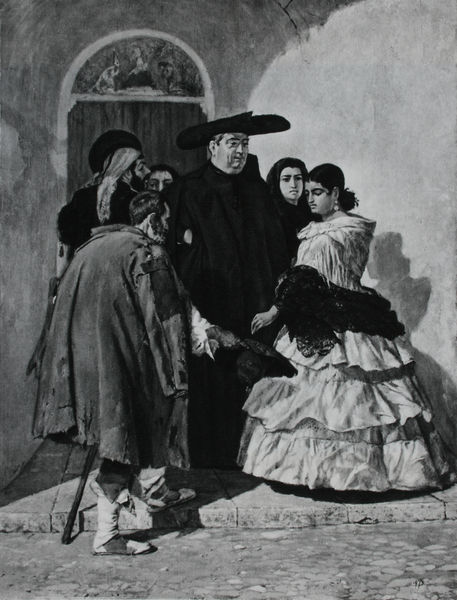
Titel: Das Almosen an der Kirchentür
Künstler: Frank Buchser
Institution: Privatbesitz
Schlagwörter: gemälde, gruppe, mann, schatten, umhang, weiß, aquarell, frauen, menschen, mädchen, damen, frau, grau, hut, kleid, licht, männer, ohrring, schwarz, strasse, tür, zeichnung, dame, haus, schleier, tuch, malerei, bart, arm, arme, stein, trauer, bild, türbogen, kirche, sonne, geistlicher, kutte, mantel, reich, familie, traurig, genre, kinder, stock, kopfbedeckung, spanien, bogen, fassade, italien, pflaster, gehstock, mauer, türe, figuren, not, treppe, bischof, draussen, flicken, kopftuch, ernst, tusch, goya, stufe, rüschen, stola, tor, eingang, stolz, lumpen, zigeuner, spanisch, glaube, kuppeln, geld, geben, druck, schwarzweiss, radierung, stich, gehweg, hell-dunkel, aquatinta, prediger, flamenco, zigeunerin, pfarrer, beerdigung, hunger, pastor, pfaffe, priester, mönch, verneigen, bettler, mönche, hochzeit, volant, aufklärung, volants, almosen, gabe, spenden, reifrock, betteln, verlobung, haustür, buckel, tympanon, bedrängnis, heirat, kirchenportal, kirchgang, hochmut, bürgermeister, kleriker, zerlumpt, nächstenliebe, eheschließung, verheiratung, eheversprechen, ehebund, senora, proester, prälat, bettlerkirche, apitze